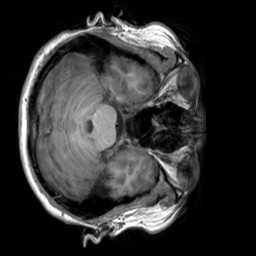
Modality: T1w
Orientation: axial
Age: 30
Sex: male
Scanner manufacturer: siemens
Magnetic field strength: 3 T
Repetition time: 2.3 s
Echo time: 0.00303 s